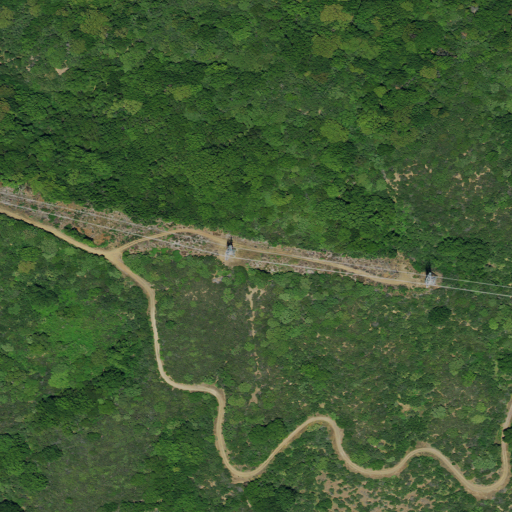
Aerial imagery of mountain in California named El Sombroso containing evergreen forest, mixed forest, and shrub